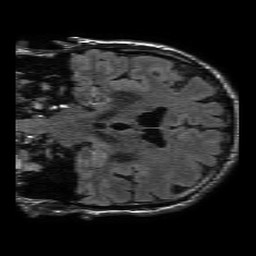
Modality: FLAIR
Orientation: coronal
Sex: male
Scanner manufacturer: philips
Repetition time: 11 s
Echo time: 0.125 s